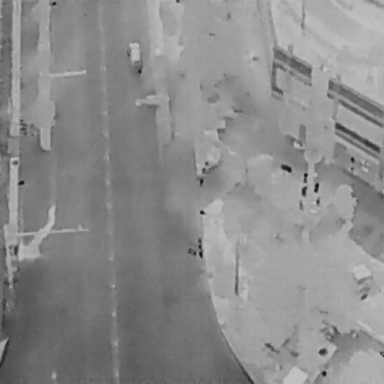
There is a Car in the infrared image.